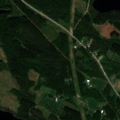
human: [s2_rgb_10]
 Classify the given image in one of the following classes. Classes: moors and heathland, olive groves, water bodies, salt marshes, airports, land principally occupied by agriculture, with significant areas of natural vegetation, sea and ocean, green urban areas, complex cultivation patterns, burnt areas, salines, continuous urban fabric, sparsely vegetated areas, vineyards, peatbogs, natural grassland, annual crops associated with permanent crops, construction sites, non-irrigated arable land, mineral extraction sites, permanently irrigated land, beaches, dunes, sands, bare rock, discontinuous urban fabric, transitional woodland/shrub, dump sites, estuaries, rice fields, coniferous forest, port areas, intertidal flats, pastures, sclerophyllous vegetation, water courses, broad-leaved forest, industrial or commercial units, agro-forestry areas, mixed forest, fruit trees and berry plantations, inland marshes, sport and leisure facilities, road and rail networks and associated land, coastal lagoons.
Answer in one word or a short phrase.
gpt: broad-leaved forest, mixed forest, water bodies